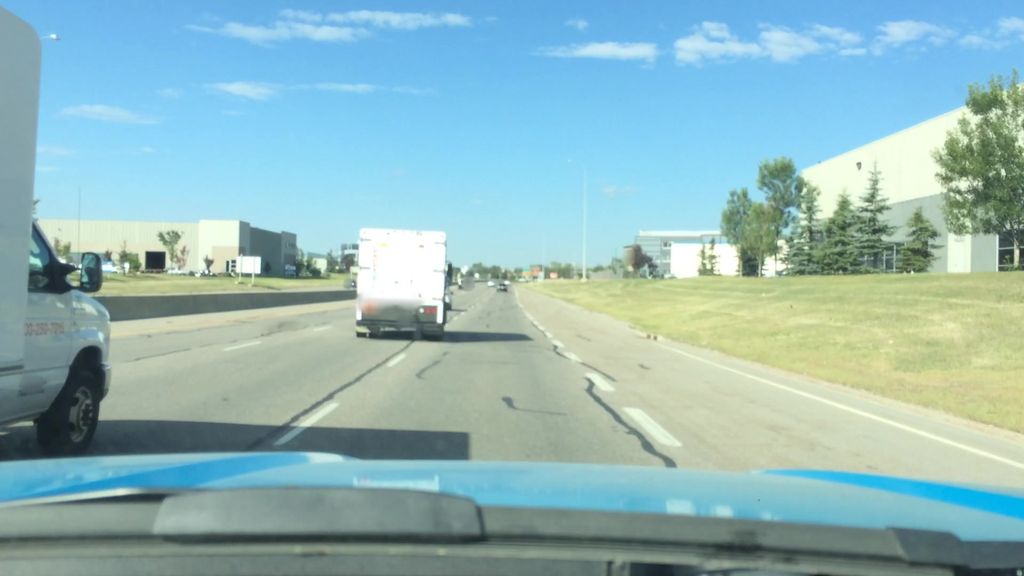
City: calgary